Field crop: maize
Growth stage: 2
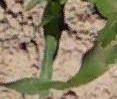
Species: maize